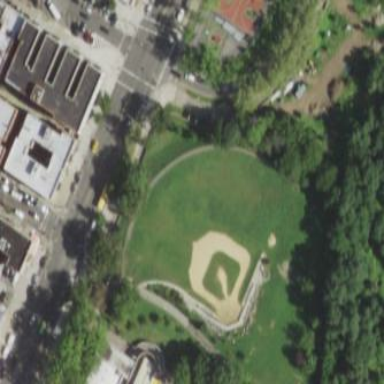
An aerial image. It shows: Grass pitch used for baseball.